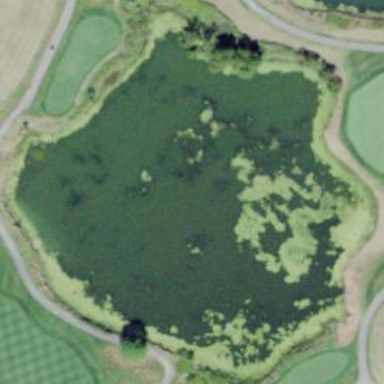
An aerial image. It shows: Water hazard on golf course. The hazard is natural water feature.